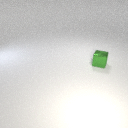
small green metal cube